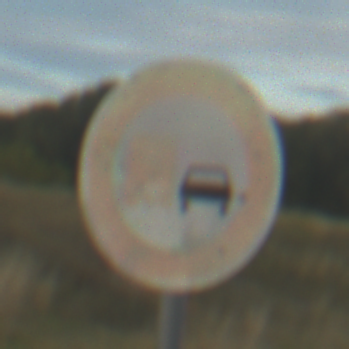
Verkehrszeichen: UeberholverbotKraftfahrzeuge
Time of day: SunriseSunset
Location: Outdoor (RoadRail)
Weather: PartlyCloudy
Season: NotSpecified
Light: Natural